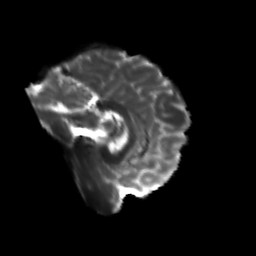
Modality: T2w
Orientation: sagittal
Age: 26
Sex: male
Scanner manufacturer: siemens
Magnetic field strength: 3 T
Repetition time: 3.5 s
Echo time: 0.104 s